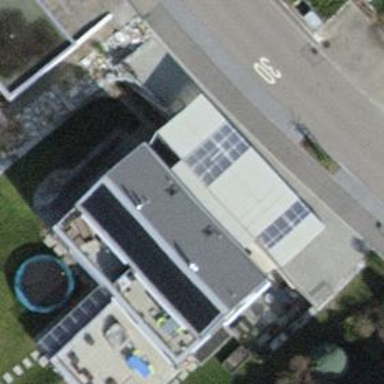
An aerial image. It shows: View of roof of building.